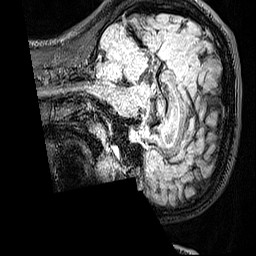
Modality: FLAIR
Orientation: sagittal
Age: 22
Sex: female
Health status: healthy
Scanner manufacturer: siemens
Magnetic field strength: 3 T
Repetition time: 5 s
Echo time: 0.388 s